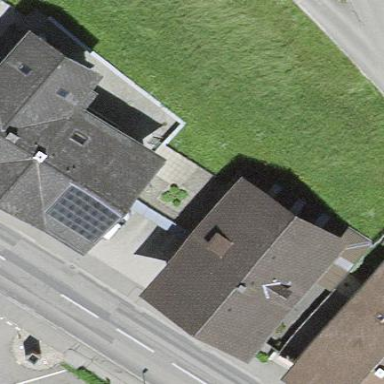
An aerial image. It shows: Garage.